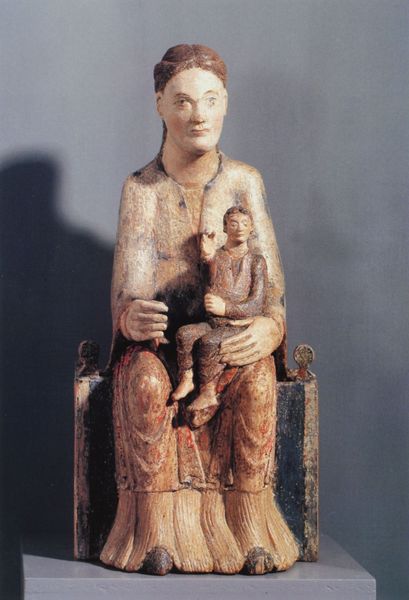
Titel: Thronende Madonna aus dem Brixener Klarissenkloster
Institution: Brixen, Diözesanmuseum
Schlagwörter: blau, hand, schatten, vogel, sitzen, frau, hintergrund, holz, kleid, arm, falten, halten, gewand, sitzend, kind, mutter, augenbrauen, skulptur, statue, füße, schuhe, farbe, thron, aufrecht, palmwedel, faltenwurf, plastik, schoß, bemalt, christus, jesus, maria, madonna, fassung, szepter, erhobene hand, jesuskind, muttergottes, frotal, hellhäutig, sitzstatue, farbreste, 1200, hodegedria, segensgestuts